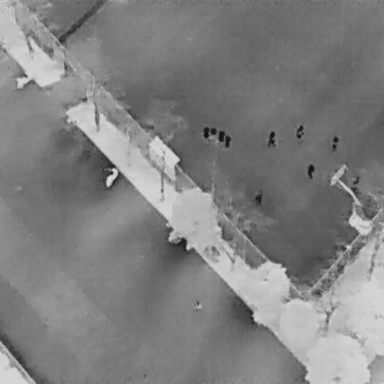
There are two Bicycles in the infrared image.